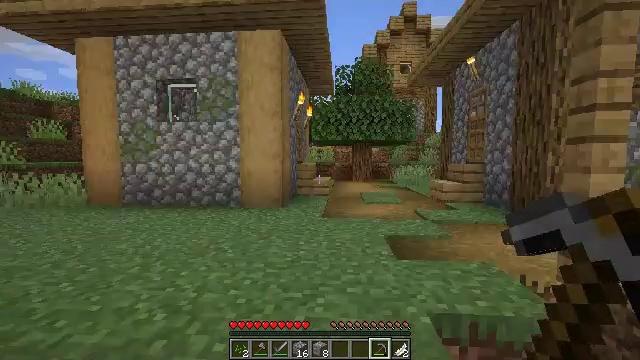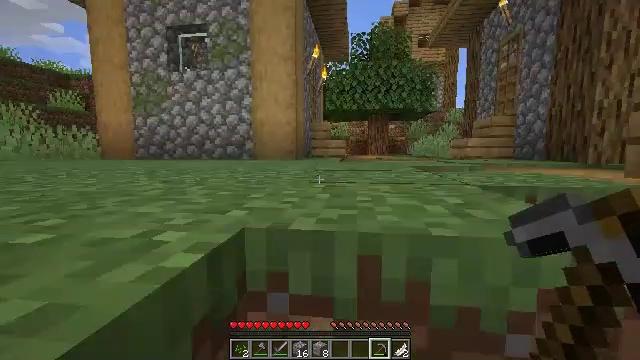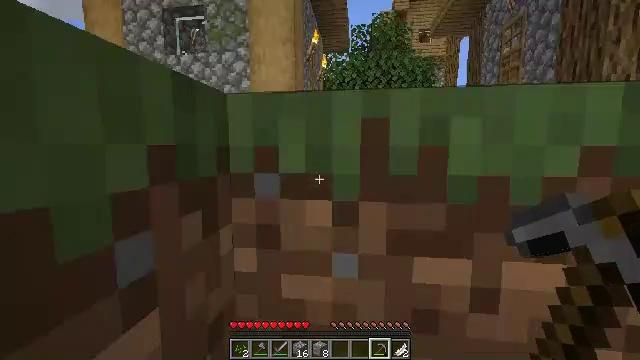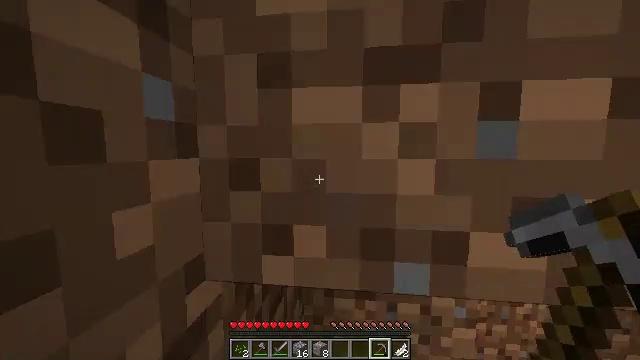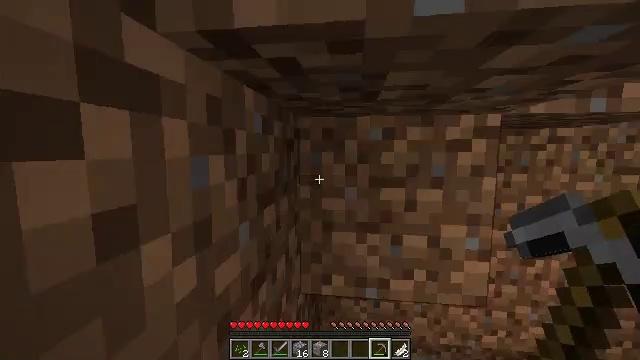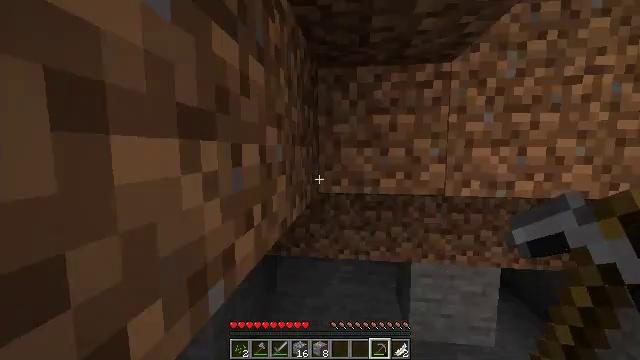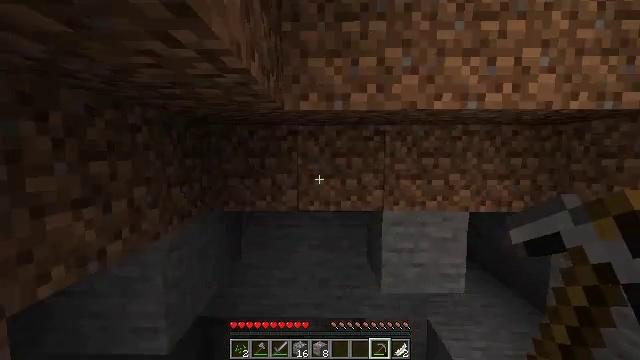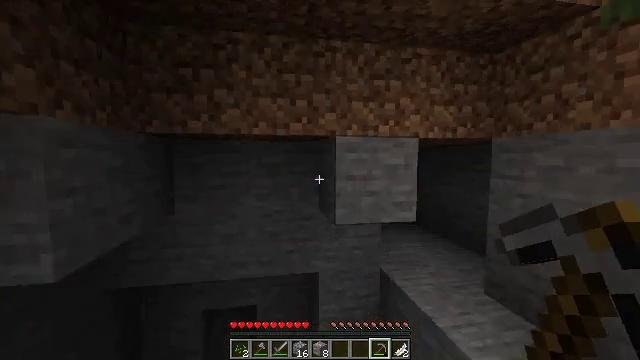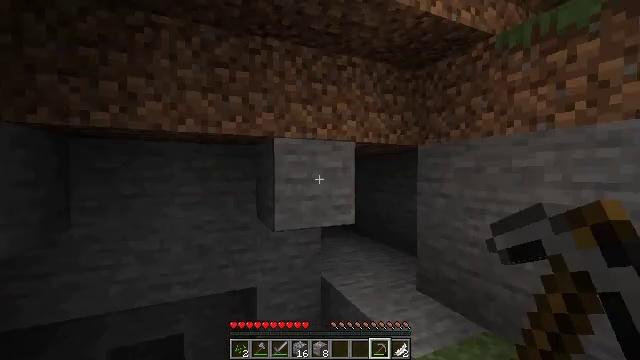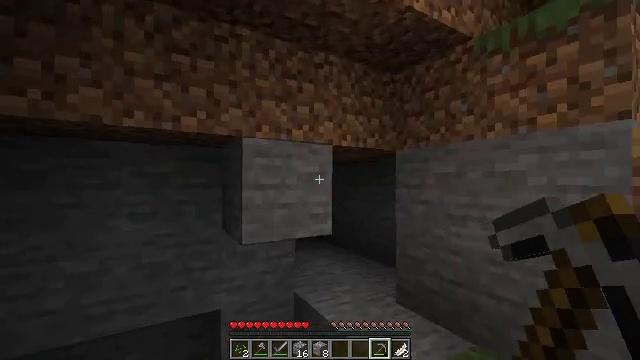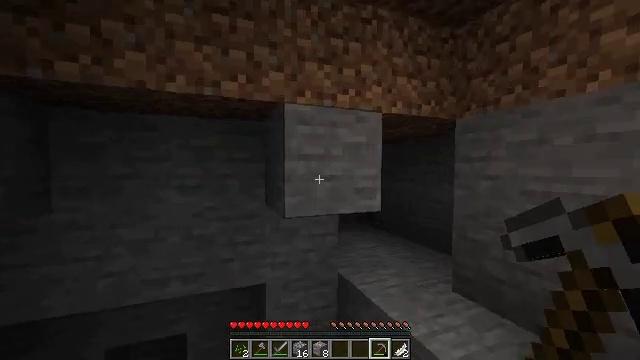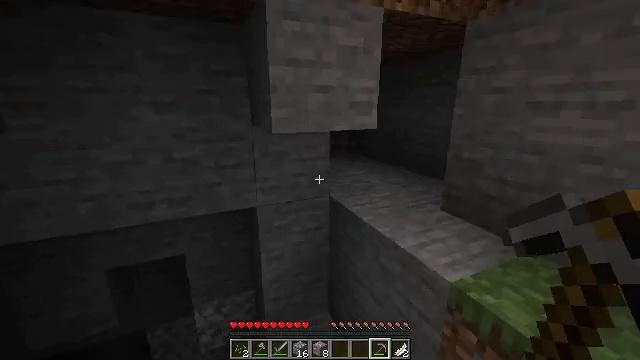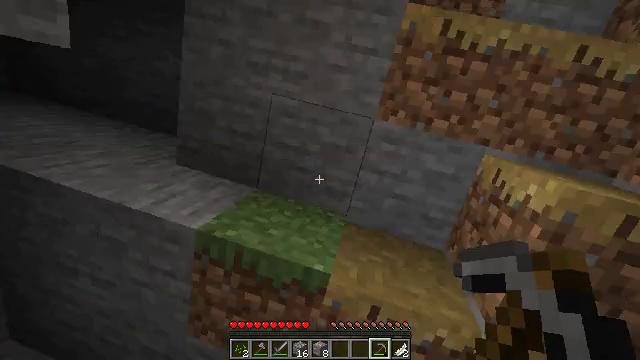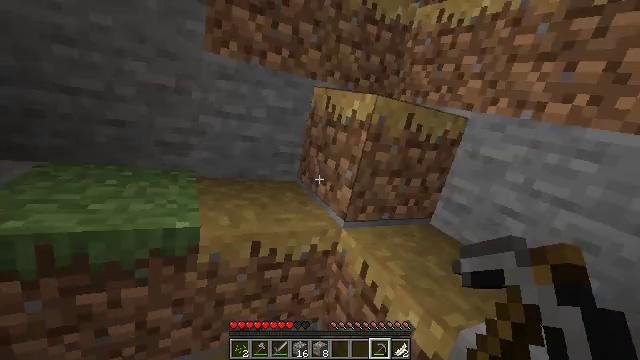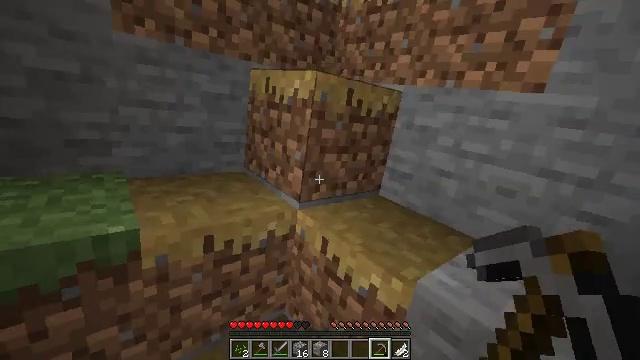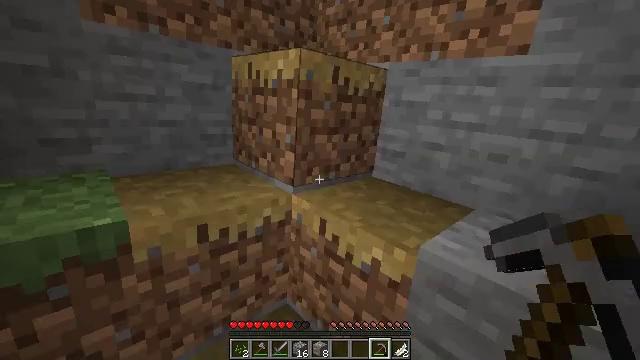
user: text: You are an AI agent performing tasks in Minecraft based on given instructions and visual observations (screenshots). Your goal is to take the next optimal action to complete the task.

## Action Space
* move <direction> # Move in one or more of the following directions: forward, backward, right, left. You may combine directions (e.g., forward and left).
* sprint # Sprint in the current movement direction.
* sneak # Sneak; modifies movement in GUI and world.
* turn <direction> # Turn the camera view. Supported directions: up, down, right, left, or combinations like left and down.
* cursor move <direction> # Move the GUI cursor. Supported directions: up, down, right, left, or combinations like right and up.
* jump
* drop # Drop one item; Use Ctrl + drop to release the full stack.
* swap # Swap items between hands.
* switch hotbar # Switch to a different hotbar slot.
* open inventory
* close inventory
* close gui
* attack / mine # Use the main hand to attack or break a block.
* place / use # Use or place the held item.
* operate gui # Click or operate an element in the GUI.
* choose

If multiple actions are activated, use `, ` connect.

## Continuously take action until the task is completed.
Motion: motion action
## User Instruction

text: Mine the stripped oak wood from a tree.
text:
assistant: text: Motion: move forward, turn left and down, jump
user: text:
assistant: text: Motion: move forward
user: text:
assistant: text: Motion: move forward
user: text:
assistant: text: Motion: move forward
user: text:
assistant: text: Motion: move forward
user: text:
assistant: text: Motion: move forward, turn right
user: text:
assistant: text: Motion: move forward, turn right
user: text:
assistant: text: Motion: move forward, turn right and up
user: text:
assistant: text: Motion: move forward, turn right and up
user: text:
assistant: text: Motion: move forward, turn left and down
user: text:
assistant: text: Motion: move forward, turn right and down
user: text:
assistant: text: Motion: turn right and down
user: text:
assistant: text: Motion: turn right
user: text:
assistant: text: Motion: turn right
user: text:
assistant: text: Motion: turn right
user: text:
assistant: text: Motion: no_op
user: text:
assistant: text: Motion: move forward
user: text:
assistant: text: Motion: move forward
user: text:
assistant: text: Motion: move forward
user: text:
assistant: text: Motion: move forward, turn left
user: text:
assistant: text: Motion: move forward, turn left and down, jump
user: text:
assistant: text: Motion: move forward, turn left, jump
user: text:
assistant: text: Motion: move forward, turn up, jump
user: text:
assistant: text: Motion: move forward, turn right and up, jump
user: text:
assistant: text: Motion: move forward, turn right and up, jump
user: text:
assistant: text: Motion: move forward, turn right and up, jump
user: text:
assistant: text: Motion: move forward, turn right and up, jump
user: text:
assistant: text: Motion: move forward, turn right and up, jump
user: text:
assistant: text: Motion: move forward, turn right, jump
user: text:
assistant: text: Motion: move forward, turn right, jump